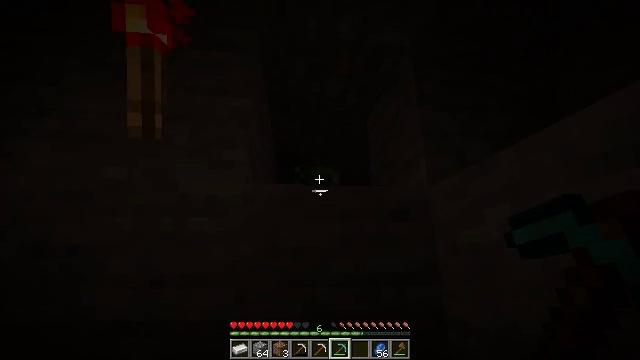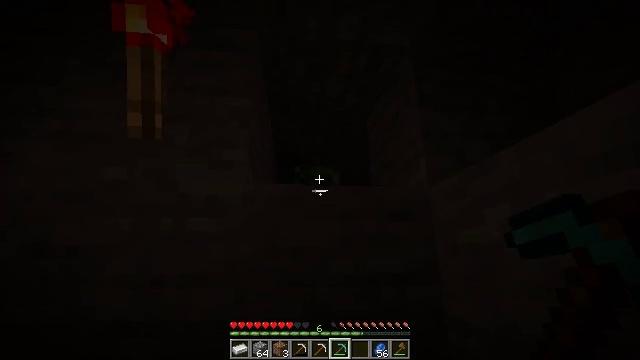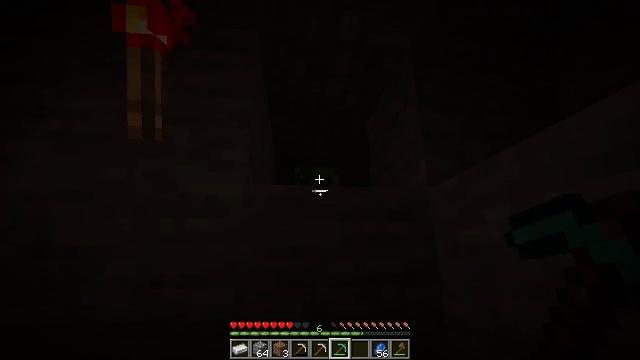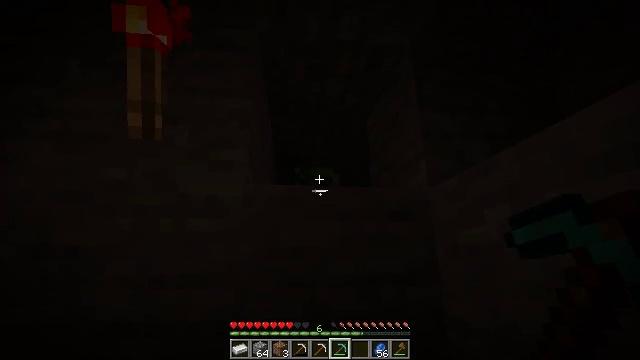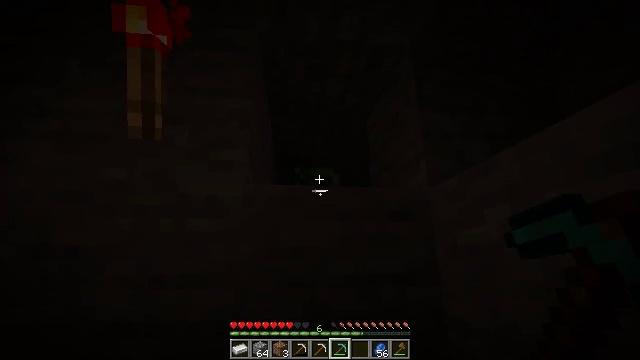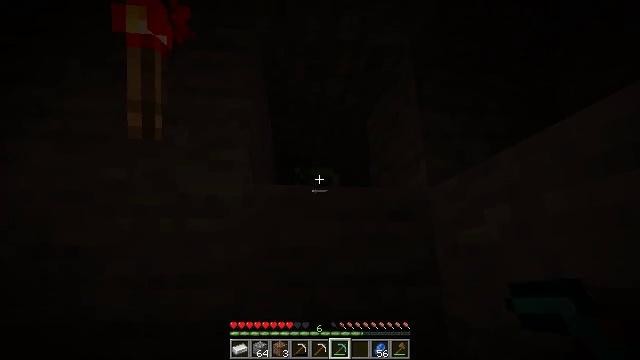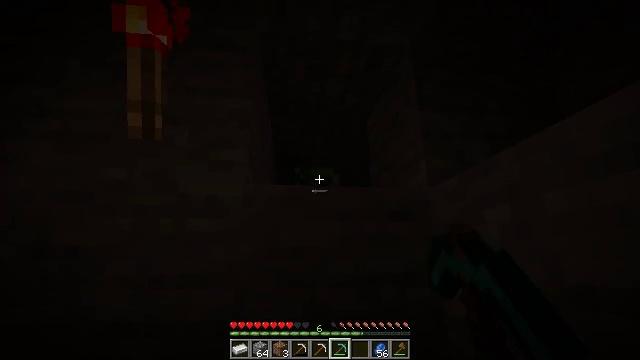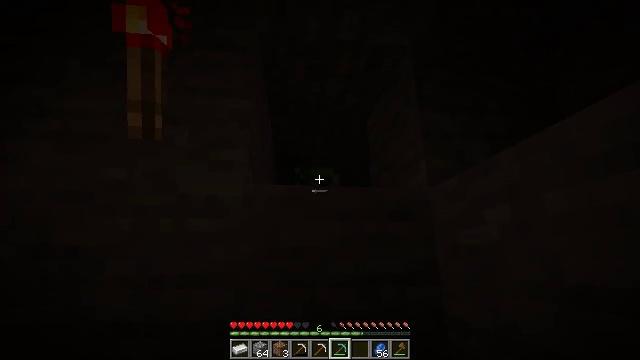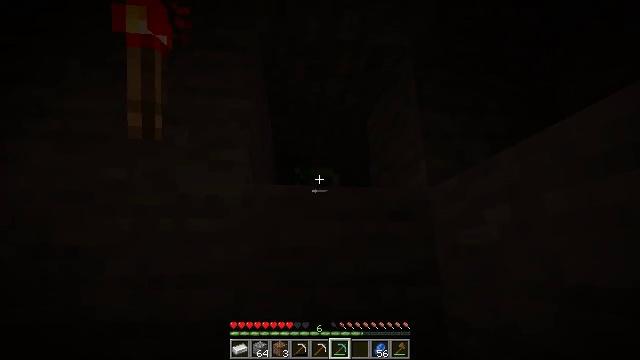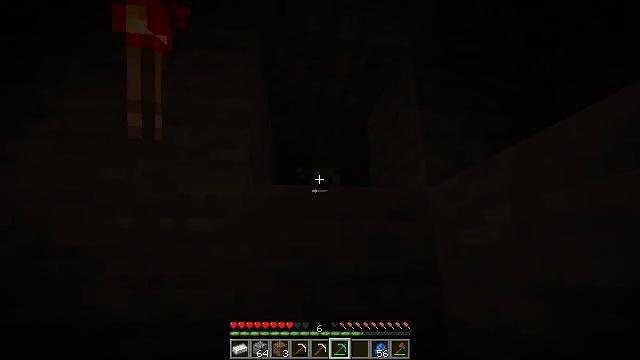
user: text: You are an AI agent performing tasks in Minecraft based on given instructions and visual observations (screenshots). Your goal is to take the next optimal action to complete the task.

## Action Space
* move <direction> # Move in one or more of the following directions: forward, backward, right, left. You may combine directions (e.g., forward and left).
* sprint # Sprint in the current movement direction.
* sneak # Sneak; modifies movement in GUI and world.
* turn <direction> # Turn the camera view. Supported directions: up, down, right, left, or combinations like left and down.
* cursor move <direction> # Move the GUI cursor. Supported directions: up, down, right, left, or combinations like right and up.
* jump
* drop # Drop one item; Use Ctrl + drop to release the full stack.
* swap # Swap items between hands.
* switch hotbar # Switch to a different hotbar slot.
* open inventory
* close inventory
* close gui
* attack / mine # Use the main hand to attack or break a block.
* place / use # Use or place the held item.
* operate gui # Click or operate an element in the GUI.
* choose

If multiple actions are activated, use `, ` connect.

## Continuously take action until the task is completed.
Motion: motion action
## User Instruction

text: Kill mobs.
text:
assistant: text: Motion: no_op
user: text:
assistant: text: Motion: no_op
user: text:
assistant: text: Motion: no_op
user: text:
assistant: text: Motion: no_op
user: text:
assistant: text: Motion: attack / mine
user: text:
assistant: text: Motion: attack / mine
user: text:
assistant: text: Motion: attack / mine
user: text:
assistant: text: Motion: attack / mine
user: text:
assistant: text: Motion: no_op
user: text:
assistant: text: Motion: attack / mine